Question: I am trying the new Azure Mobile apps(part of Azure App Services stack), published my mobile service to <URL>.

Previously the application key used to work for password(when I click 'try it out') but now it is not allowing me to. Did anything change?
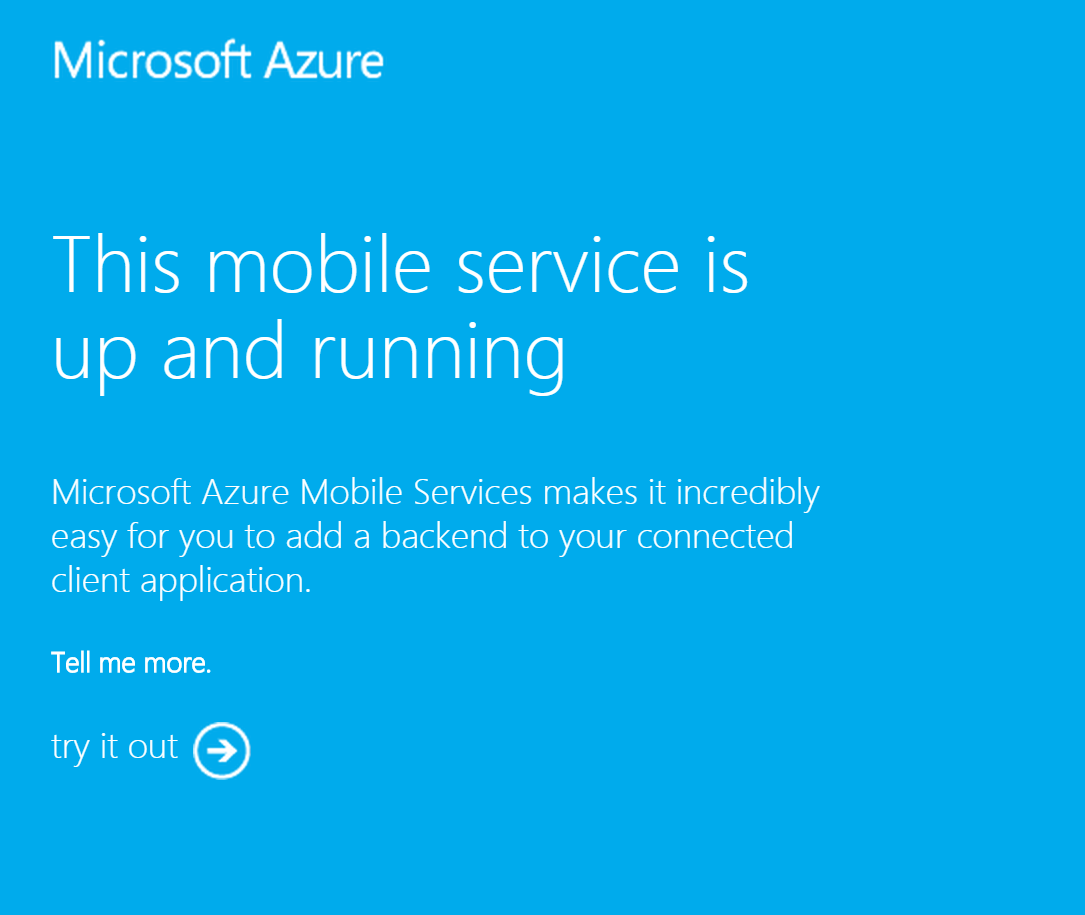
Answer: I had to add the 'MS_ApplicationKey' app setting manually in the preview portal to get it working.